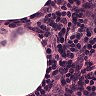
Metastatic tissue present: no